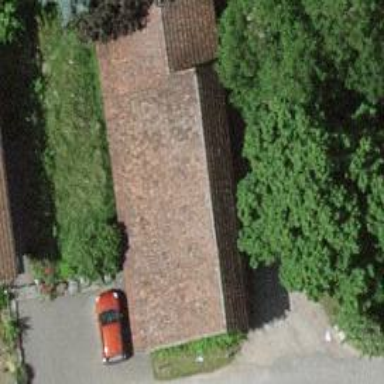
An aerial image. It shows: Garage building.